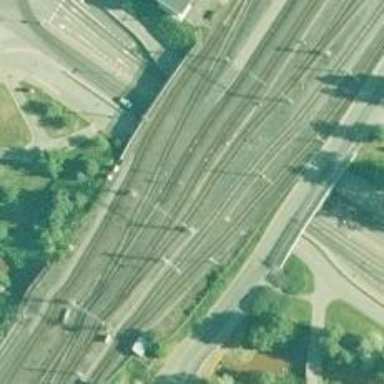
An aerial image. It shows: Railway signal.